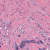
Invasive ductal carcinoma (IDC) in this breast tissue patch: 1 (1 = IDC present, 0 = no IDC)